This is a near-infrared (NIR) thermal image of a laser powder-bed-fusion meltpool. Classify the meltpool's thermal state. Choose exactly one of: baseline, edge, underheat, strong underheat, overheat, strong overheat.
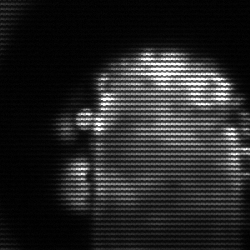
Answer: baseline